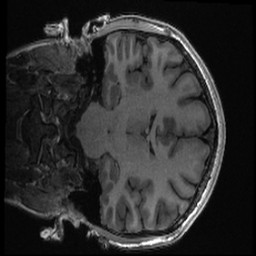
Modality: T1w
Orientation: coronal
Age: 20
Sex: female